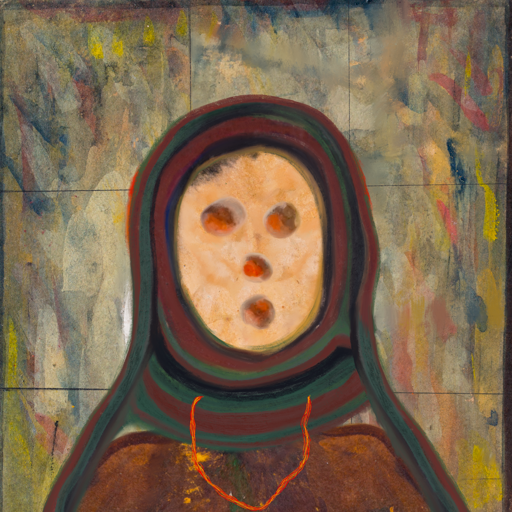
Background: GypsyMother, Head And Neck Front: Childish, Face Front: Rupkatha, Bust: Comrade, Hair Front: Sisters, Head Accessory: After_Raid_Scarf, Second Necklace: Gypsy_Mother_2, Necklace: Blank, Baby: Blank